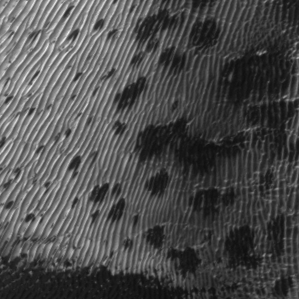
Label: frost